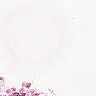
Metastatic tissue present: no